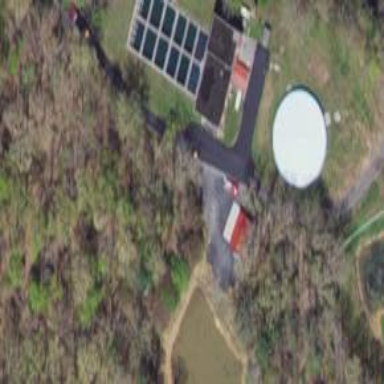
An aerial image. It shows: Man-made water works facility.